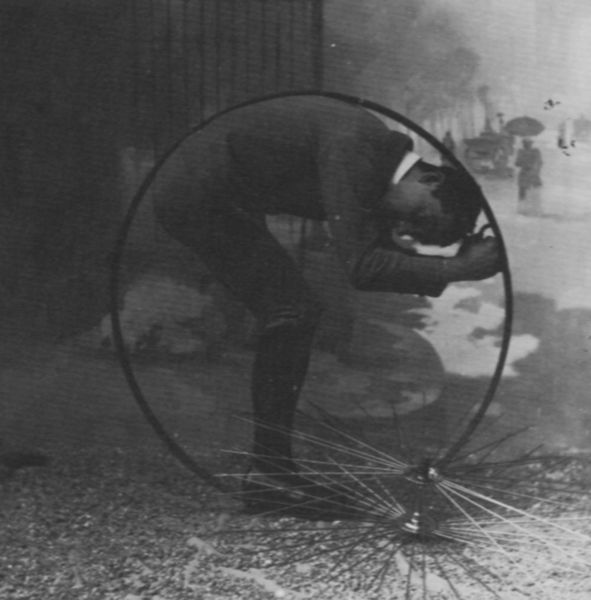
Titel: Yaxs, Komiker
Künstler: Atelier Nadar
Schlagwörter: mann, weiß, grau, schwarz, strasse, stroh, park, schirm, alt, jung, wand, kragen, ferne, boden, personen, arbeit, kreis, rad, strumpf, junge, grass, foto, fotografie, photographie, strümpfe, fahrrad, photo, reif, gebückt, streben, nabe, reifen, speiche, amm, fassbinder, radnabe, radspeiche, speciehn, spieglen